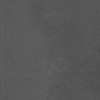
Atmospheric dust classification: dusty